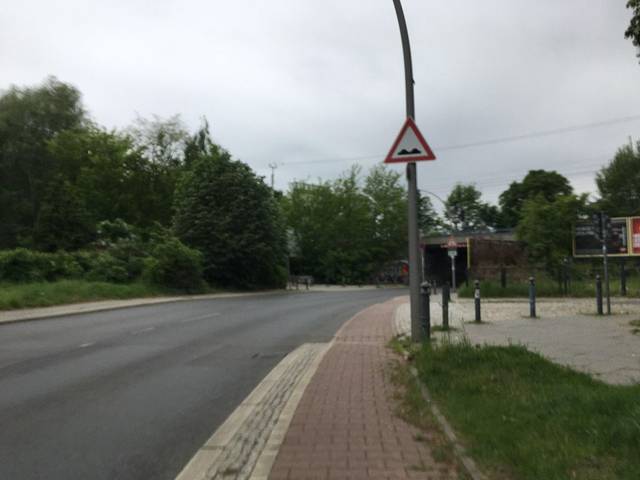
Region: Germany
Coordinates: 52.591, 13.444